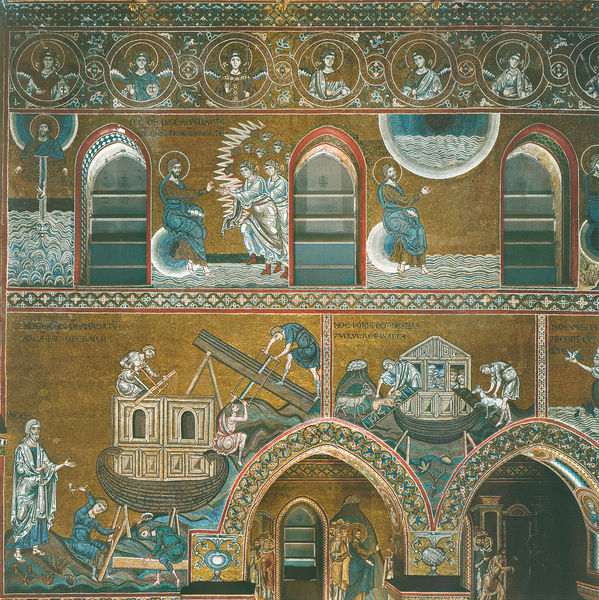
Titel: Mosaiken im Sanktuarium und Langhaus des Doms von Monreale
Standort: Monreale, Dom (EU - I - Sizilien)
Schlagwörter: feuer, flügel, gemälde, gott, meer, wasser, menschen, fenster, frau, raum, haus, tiere, teppich, wand, falten, geschichte, bild, gold, boot, rund, turm, engel, schiff, bogen, flut, ornamente, wandgemälde, wandmalerei, faltenwurf, bögen, vergoldet, religion, kran, arkaden, heiligenschein, jesus, zimmermann, heilige, fresko, heilig, bau, arabesken, goldgrund, bauen, arche, arche noah, noah, freske, sintflut, neptun